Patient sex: M
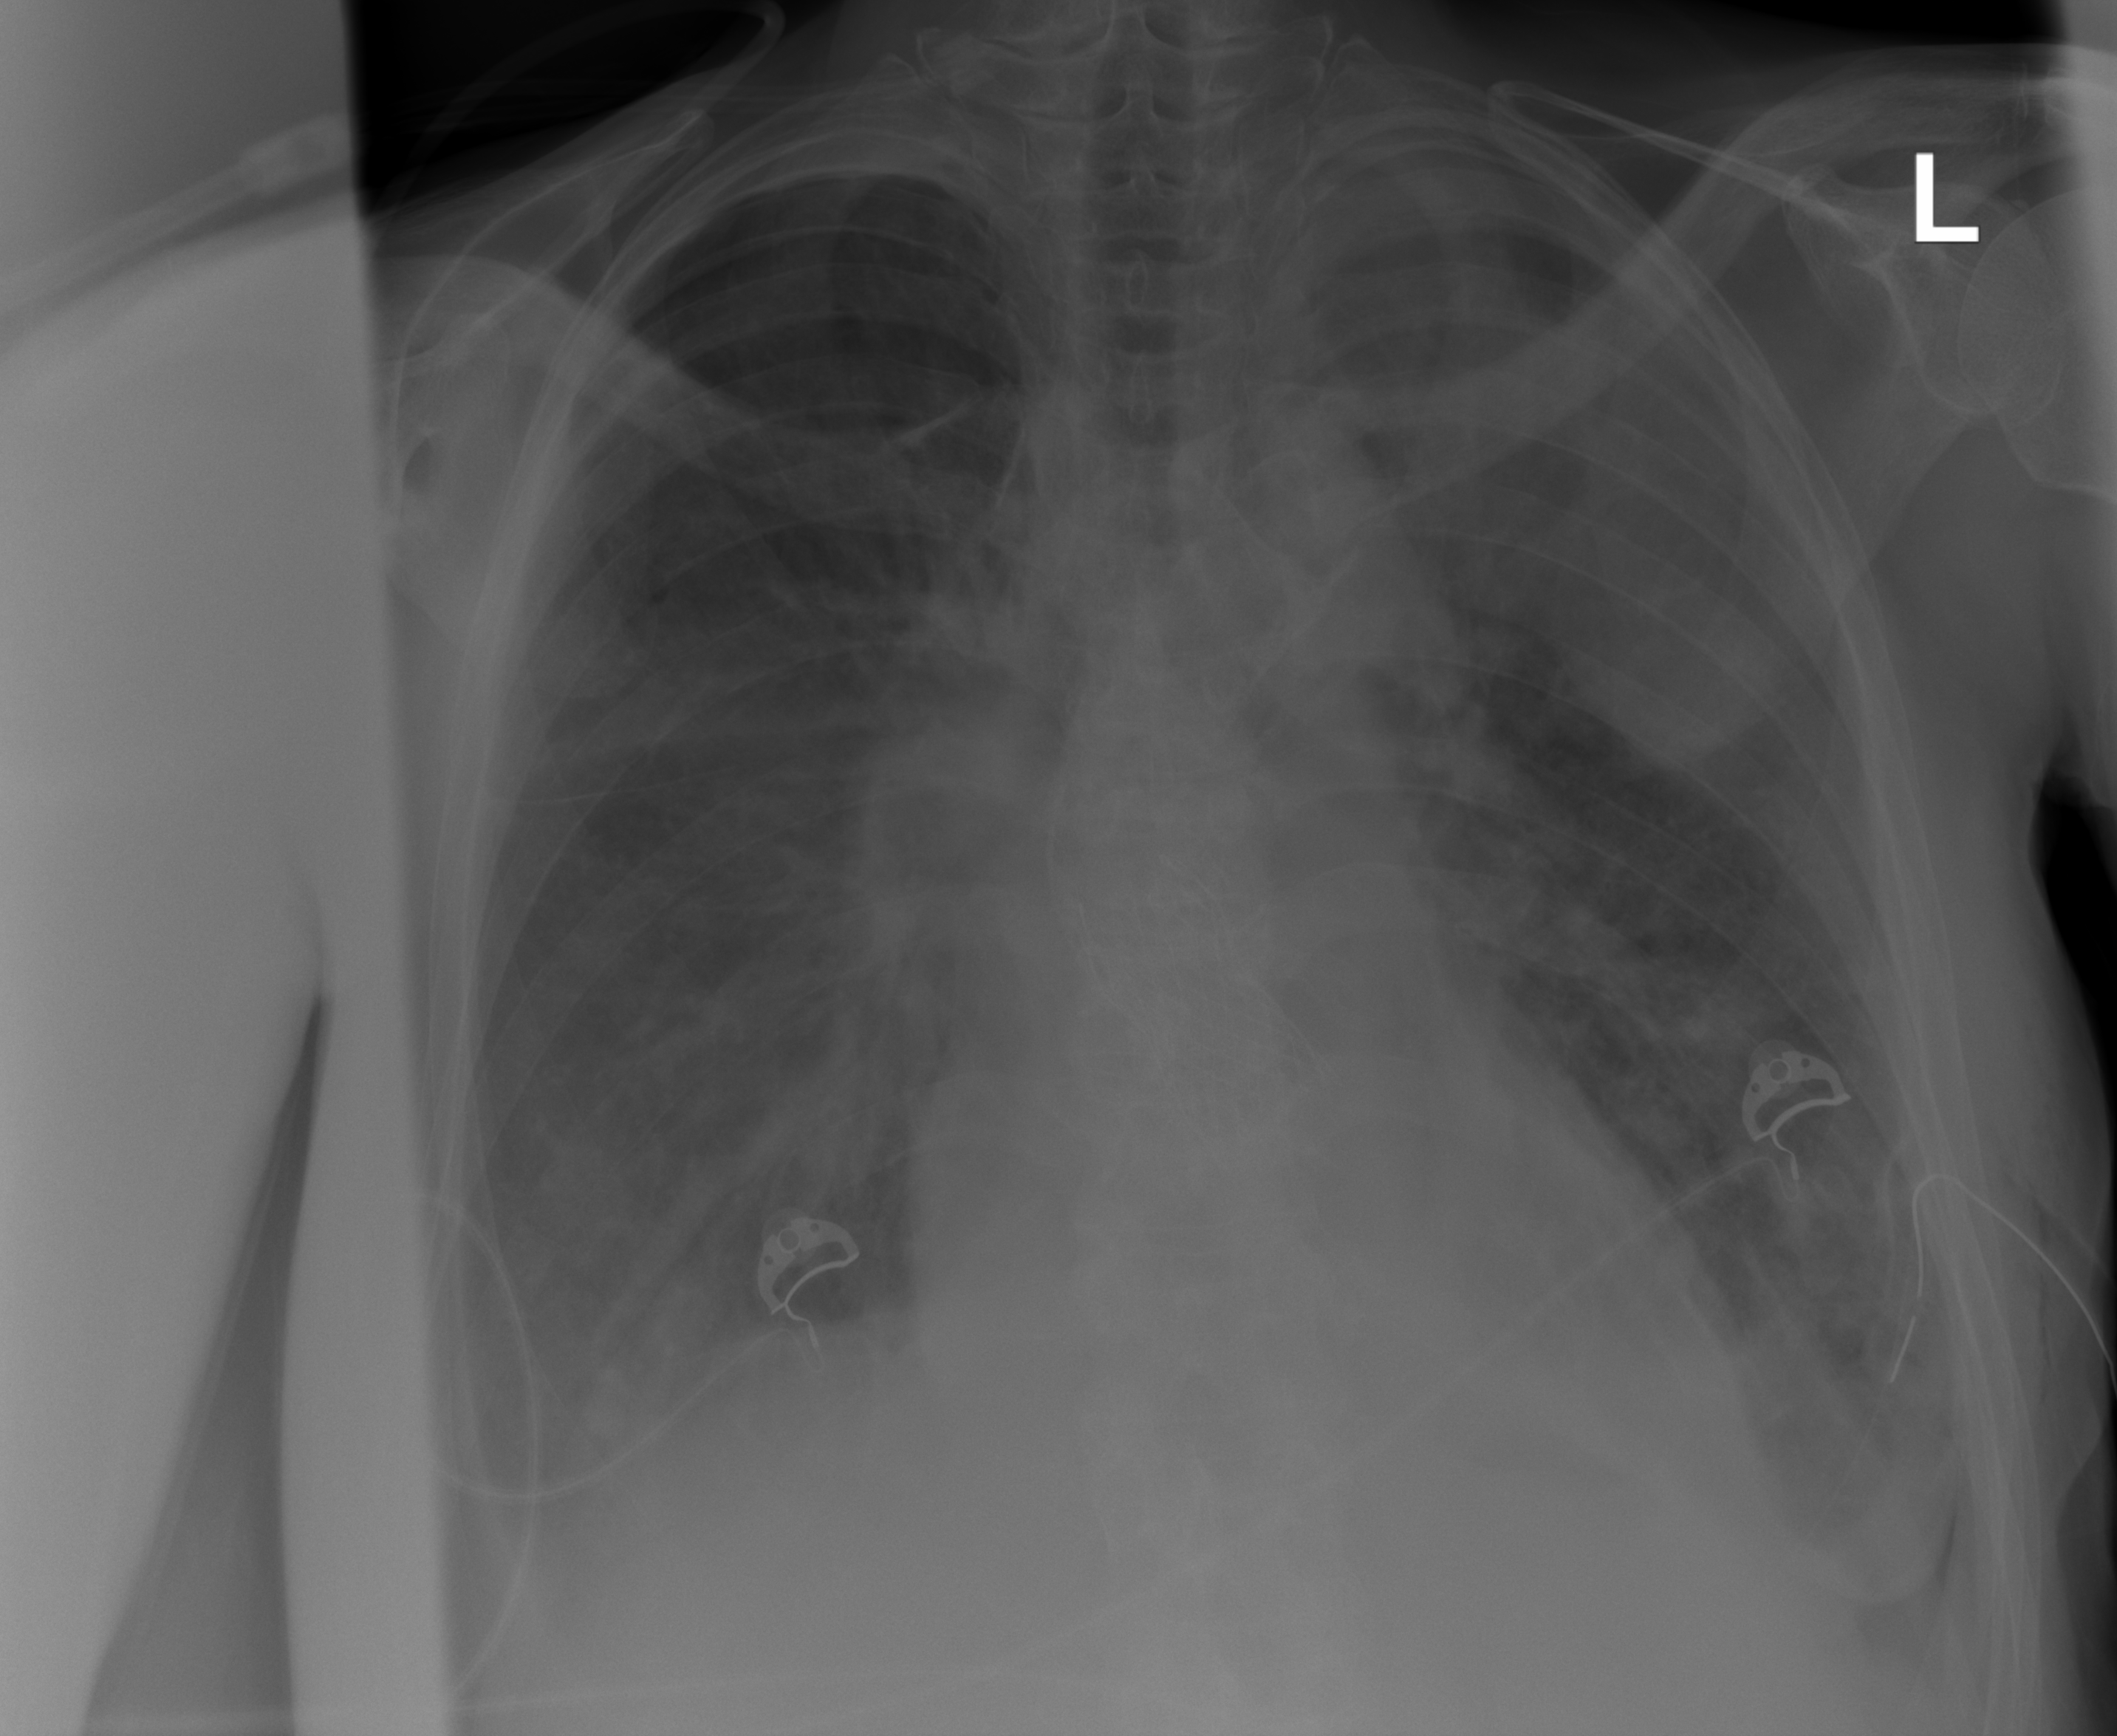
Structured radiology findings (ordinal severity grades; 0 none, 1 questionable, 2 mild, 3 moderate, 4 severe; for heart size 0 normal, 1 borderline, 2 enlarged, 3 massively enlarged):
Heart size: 2
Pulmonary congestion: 2
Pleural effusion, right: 2
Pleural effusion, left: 2
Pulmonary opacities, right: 1
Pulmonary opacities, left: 1
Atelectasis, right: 2
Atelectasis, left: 2